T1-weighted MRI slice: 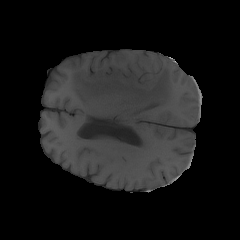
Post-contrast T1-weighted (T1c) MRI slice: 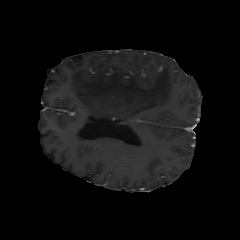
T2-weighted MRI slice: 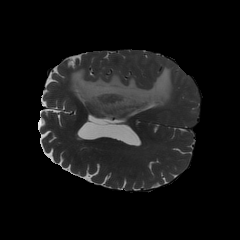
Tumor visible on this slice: yes